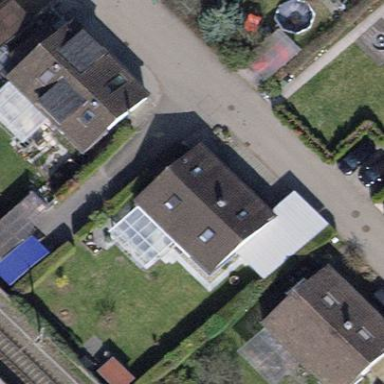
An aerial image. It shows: Detached building with gabled roof.